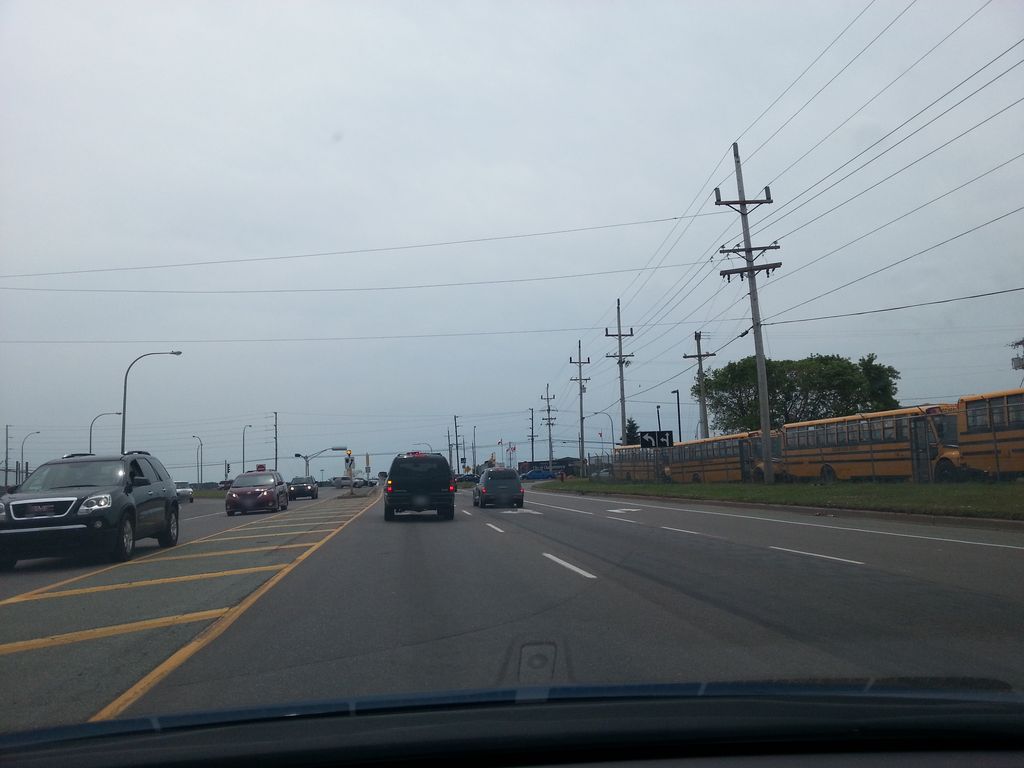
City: charlottetown